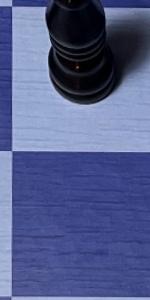
Label: Empty